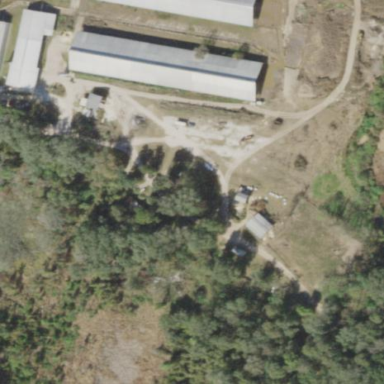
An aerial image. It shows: Feedlot in farmyard.